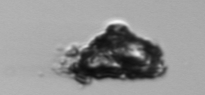
Label: Delphineis